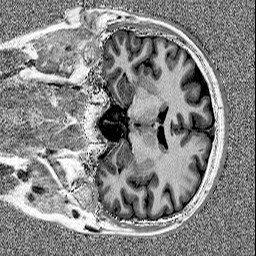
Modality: MP2RAGE
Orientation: coronal
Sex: male